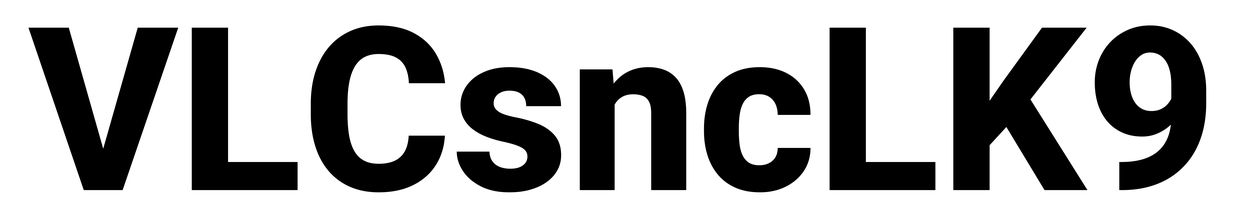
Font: Roboto_ExtraBold